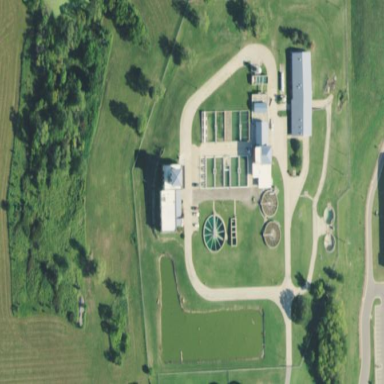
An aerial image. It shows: Man-made water works facility.